Interaction volume radius: 10 \u00c5
Interaction volume height: 10 \u00c5
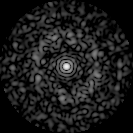
Disorder parameter: 0.8327